Question: Following the instructions in:
<URL>
and in the walkthrough in MSDN (<URL>
I have managed to host my console applications in wpf. (Note: there are more than 2 applications to be hosted)
'''
using System;
using System.Collections.Generic;
using System.Linq;
using System.Text;
using System.Threading.Tasks;
using System.Diagnostics;
using System.Threading;
using System.Runtime.InteropServices;
using System.Windows.Interop;
namespace Try
{
public class ControlHost : HwndHost
{
private static List<Process> _procList = new List<Process>();
IntPtr hwndControl;
int hostHeight, hostWidth;
string filePath;
internal const int
WS_CHILD = 0x40000000,
GWL_STYLE = -16,
WS_CAPTION = 0x00C00000,
WS_THICKFRAME = 0x00040000;
[DllImport("user32.dll")]
private static extern int SetWindowLong(IntPtr hWnd, int nIndex, int dwNewLong);
[DllImport("user32.dll", SetLastError = true)]
private static extern int GetWindowLong(IntPtr hWnd, int nIndex);
[DllImport("user32")]
private static extern IntPtr SetParent(IntPtr hWnd, IntPtr hWndParent);
[DllImport("user32.dll", EntryPoint = "DestroyWindow", CharSet = CharSet.Unicode)]
internal static extern bool DestroyWindow(IntPtr hwnd);
public ControlHost(double height, double width, string filePathName)
{
hostHeight = (int)height;
hostWidth = (int)width;
filePath = filePathName;
}
protected override HandleRef BuildWindowCore(HandleRef hwndParent)
{
Process _process = new Process();
_process.StartInfo.FileName = filePath;
_process.StartInfo.WindowStyle = ProcessWindowStyle.Minimized;
_process.Start();
_procList.Add(_process);
// The main window handle may be unavailable for a while, just wait for it
while (_process.MainWindowHandle == IntPtr.Zero)
{
Thread.Yield();
}
hwndControl = _process.MainWindowHandle;
int style = GetWindowLong(hwndControl, GWL_STYLE);
style = style & ~((int)WS_CAPTION) & ~((int)WS_THICKFRAME); // Removes Caption bar and the sizing border
style |= ((int)WS_CHILD); // Must be a child window to be hosted
SetWindowLong(hwndControl, GWL_STYLE, style);
SetParent(hwndControl, hwndParent.Handle);
this.InvalidateVisual();
HandleRef hwnd = new HandleRef(this, hwndControl);
return hwnd;
}
protected override IntPtr WndProc(IntPtr hwnd, int msg, IntPtr wParam, IntPtr lParam, ref bool handled)
{
handled = false;
return IntPtr.Zero;
}
protected override void DestroyWindowCore(HandleRef hwnd)
{
DestroyWindow(hwnd.Handle);
if (_procList != null)
{
foreach (Process p in _procList)
{
if (p != null)
{
try
{
while (!p.HasExited)
{
p.Refresh();
p.CloseMainWindow();
p.Kill();
Thread.Sleep(10);
}
}
catch
{
}
}
}
}
}
public void Stop(IntPtr Hwnd)
{
HandleRef hwnd = new HandleRef(this, Hwnd);
DestroyWindow(hwnd.Handle);
if (_procList != null)
{
foreach (Process p in _procList)
{
if (p != null)
{
try
{
while (!p.HasExited)
{
p.Refresh();
p.CloseMainWindow();
p.Kill();
Thread.Sleep(10);
}
}
catch
{
}
}
}
}
}
}
}
'''
and in :
'''
using System;
using System.Collections.Generic;
using System.Linq;
using System.Text;
using System.Threading.Tasks;
using System.Windows;
using System.Windows.Controls;
using System.Windows.Data;
using System.Windows.Documents;
using System.Windows.Input;
using System.Windows.Media;
using System.Windows.Media.Imaging;
using System.Windows.Navigation;
using System.Windows.Shapes;
using Microsoft.Win32;
namespace Try
{
/// <summary>
/// Interaction logic for MainWindow.xaml
/// </summary>
public partial class MainWindow : Window
{
private string[] appsList;
private List<ControlHost> ctrlHostList = new List<ControlHost>();
public MainWindow()
{
InitializeComponent();
}
private void Button_Click(object sender, RoutedEventArgs e)
{
ControlHost appsControl;
Border appsBorder;
foreach (string app in appsList)
{
appsBorder = new Border();
appsBorder.Height = double.NaN;
appsBorder.Width = double.NaN;
appsBorder.BorderBrush = Brushes.Silver;
appsBorder.BorderThickness = new Thickness(1);
appsControl = new ControlHost(appsBorder.ActualHeight, appsBorder.ActualWidth, app);
ctrlHostList.Add(appsControl);
appsBorder.Child = appsControl;
WP_Apps.Children.Add(appsBorder);
}
}
private void Button_Click_1(object sender, RoutedEventArgs e)
{
OpenFileDialog _openFileDlg = new OpenFileDialog();
_openFileDlg.Multiselect = true;
if (_openFileDlg.ShowDialog() == true)
{
appsList = _openFileDlg.FileNames;
}
}
private void Button_Click_2(object sender, RoutedEventArgs e)
{
foreach(ControlHost CH in ctrlHostList)
{
CH.Stop(CH.Handle);
}
}
}
}
'''
and finally in :
'''
<Window x:Class="Try.MainWindow"
xmlns="http://schemas.microsoft.com/winfx/2006/xaml/presentation"
xmlns:x="http://schemas.microsoft.com/winfx/2006/xaml"
Title="MainWindow" Height="1502" Width="1500" ResizeMode="CanMinimize" WindowStartupLocation="CenterScreen" WindowState="Maximized" >
<Grid>
<Grid.ColumnDefinitions>
<ColumnDefinition Width="76*"/>
<ColumnDefinition Width="671*"/>
</Grid.ColumnDefinitions>
<Button Content="Start" HorizontalAlignment="Left" Margin="10,10,0,0" VerticalAlignment="Top" Width="75" Height="20" Click="Button_Click"/>
<Button Content="GetApps" HorizontalAlignment="Left" Height="21" Margin="10,54,0,0" VerticalAlignment="Top" Width="74" Click="Button_Click_1"/>
<ScrollViewer Grid.Column="1">
<WrapPanel Name="WP_Apps" Grid.Column="1" HorizontalAlignment="Stretch" VerticalAlignment="Stretch" Width="Auto" />
</ScrollViewer>
<Button Content="Stop" HorizontalAlignment="Left" Margin="10,99,0,0" VerticalAlignment="Top" Width="75" Click="Button_Click_2"/>
</Grid>
</Window>
'''
First, I will get the apps by clicking the "Get Apps" buttons than click "Start"
The result will look like this:

But only hosted application accept user inputs. (In this example, its the 1st application, circled in red who have can have user inputs)
The other 2 does not accept any user input. Nothing is triggered when clicking on the other 2 applications.
I know I have not handled a lot of situations. But that did not influence the problem that I am having at the moment, i presumed. This is a simple application (not the real application) that i wrote, which i hope that someone will be able to reproduce the same error that I have.
Is there anything that I'm doing wrong? Or have I missed something?
Any suggestions would be greatly appreciated. Thanks in advance!
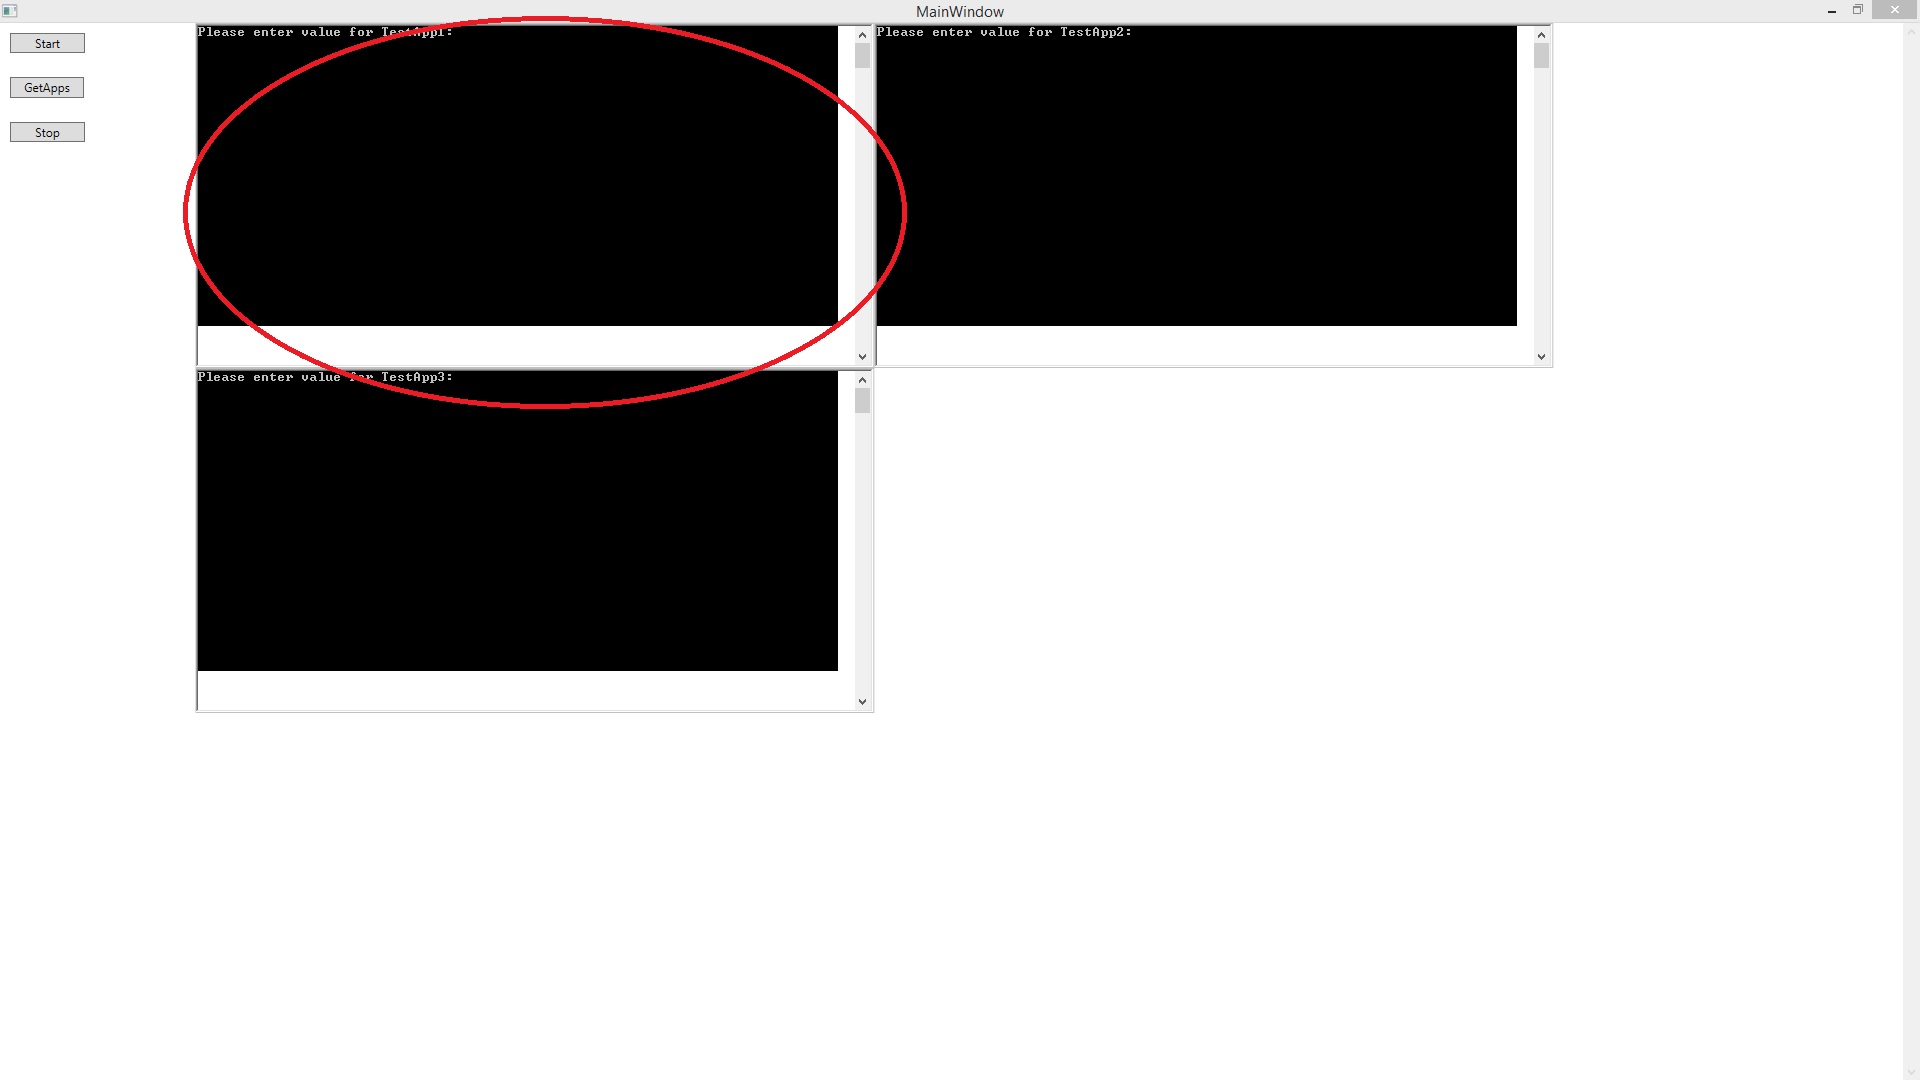
Answer: I found a workaround for this problem,
that is to use 'WindowsFormsHost' to host the console application as in this
<URL>.
I created a 'System.Windows.Forms.Panel' and set it as a 'Child' of the 'WindowsFormsHost' and once again add it into the children of a 'Wrap Panel'.
Somehow, all the hosted applications are able to receive user inputs.
As to why, using 'HwndHost' and 'Border' to host console applications, do not receive user inputs, I still do not know why.
But I think its because:
1. I set the hosted application's window style to Child which makes it unable to receive user inputs. (I know I have read it somewhere, but forgot where)
2. WndProc only receives Form messages, it does not have access to/catch the messages going in consoles.
These are the 2 reasons that I can think of that are causing the hosted applications not being able to receive user inputs.
Correct me if I'm wrong.
Best Regards,
Kai